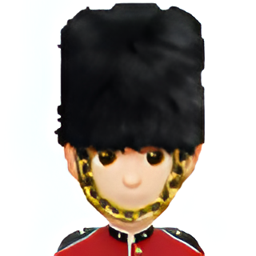
Name: guardsman
Emoji: 💂🏻
Group: People & Body
Sub-group: person-role